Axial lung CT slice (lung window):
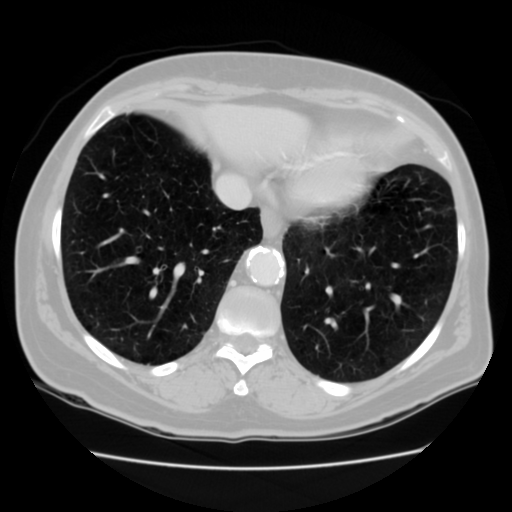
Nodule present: no